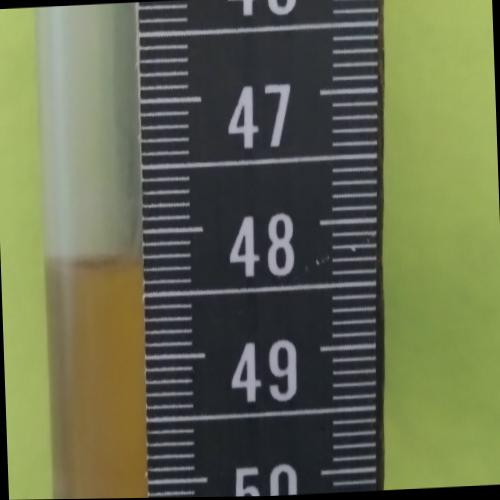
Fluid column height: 48.2 cm